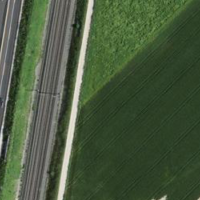
EUNIS habitat code: 57
Species observed at this site:
Fraxinus excelsior